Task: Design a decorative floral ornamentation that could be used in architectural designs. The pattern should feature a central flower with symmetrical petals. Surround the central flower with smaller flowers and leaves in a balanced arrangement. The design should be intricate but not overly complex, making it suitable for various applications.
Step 926:
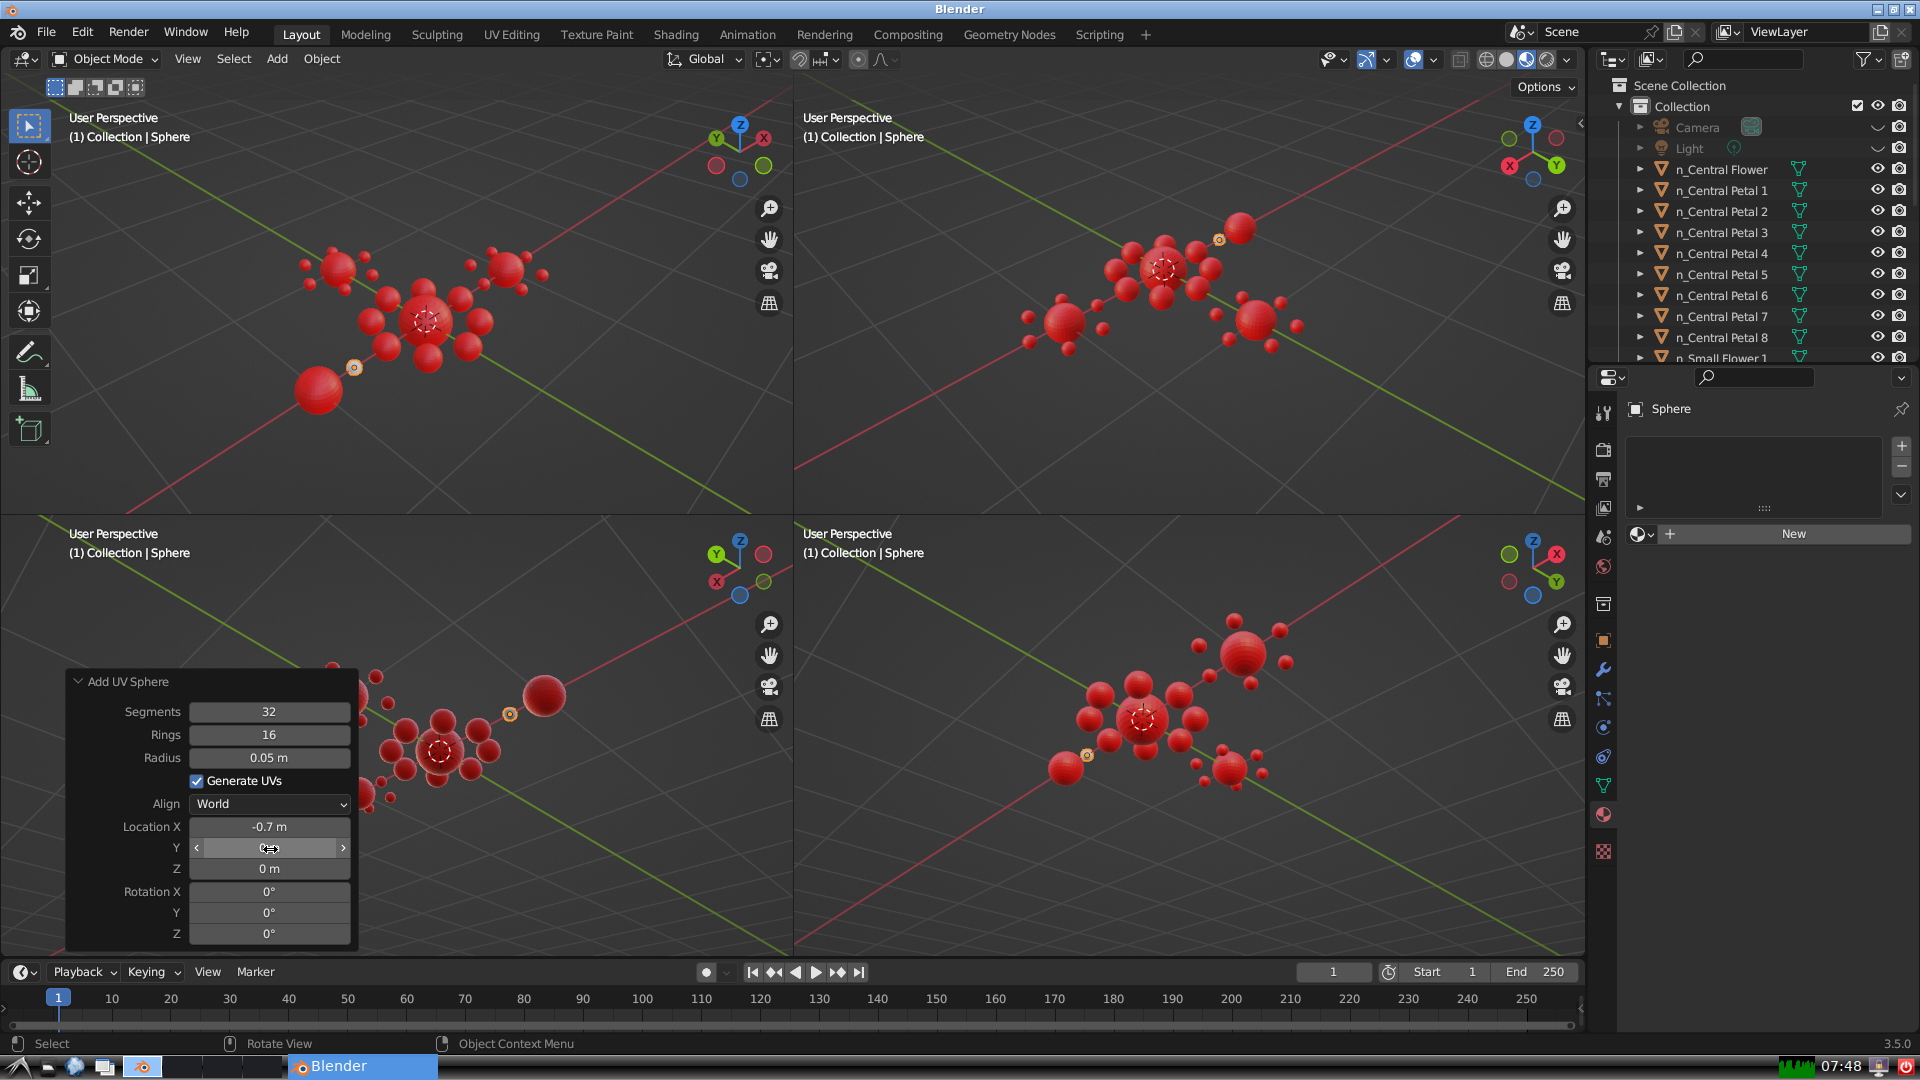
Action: click: no